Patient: sex F, age 64
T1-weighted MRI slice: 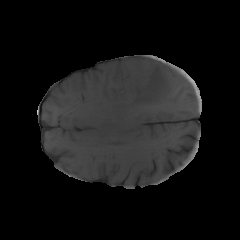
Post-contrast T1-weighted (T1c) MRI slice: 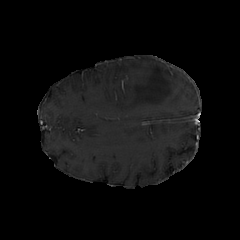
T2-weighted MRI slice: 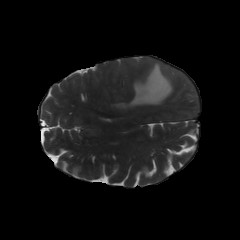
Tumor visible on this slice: yes
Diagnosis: Glioblastoma, IDH-wildtype
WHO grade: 4